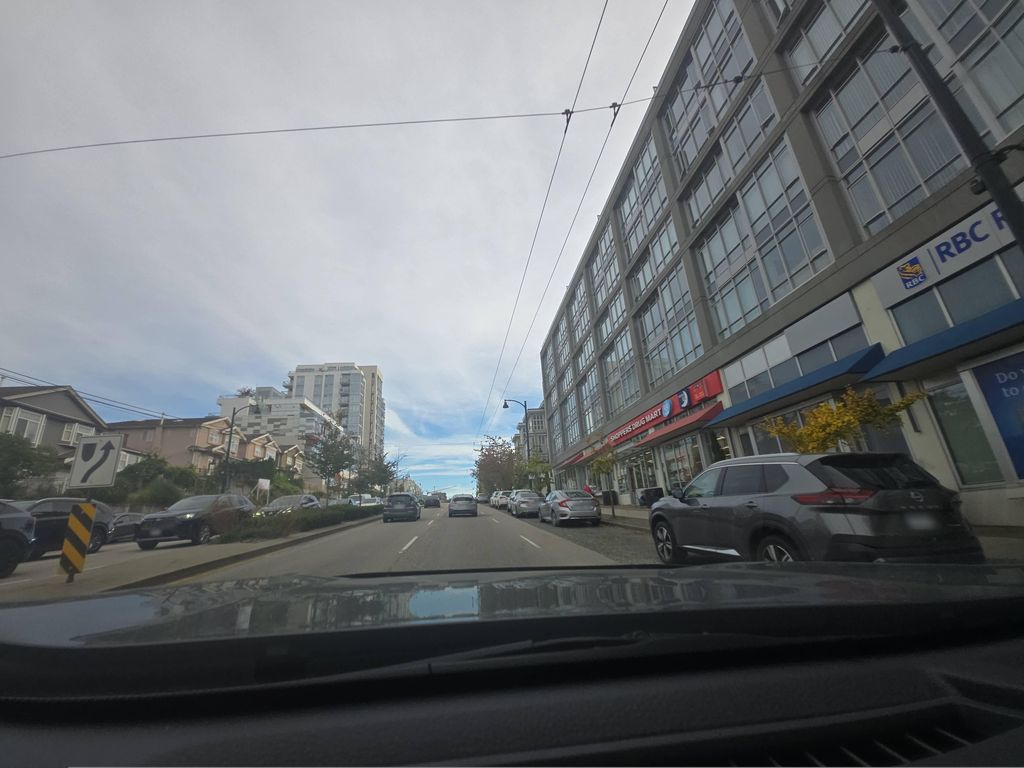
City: vancouver